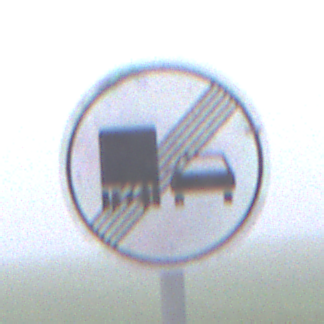
Verkehrszeichen: EndeUeberholverbotKraftfahrzeuge
Umgebung: Outdoor, RoadRail
Tageszeit: MorningAfternoon
Wetter: Overcast
Licht: Natural
Jahreszeit: NotSpecified
Kontrast: LowContrast